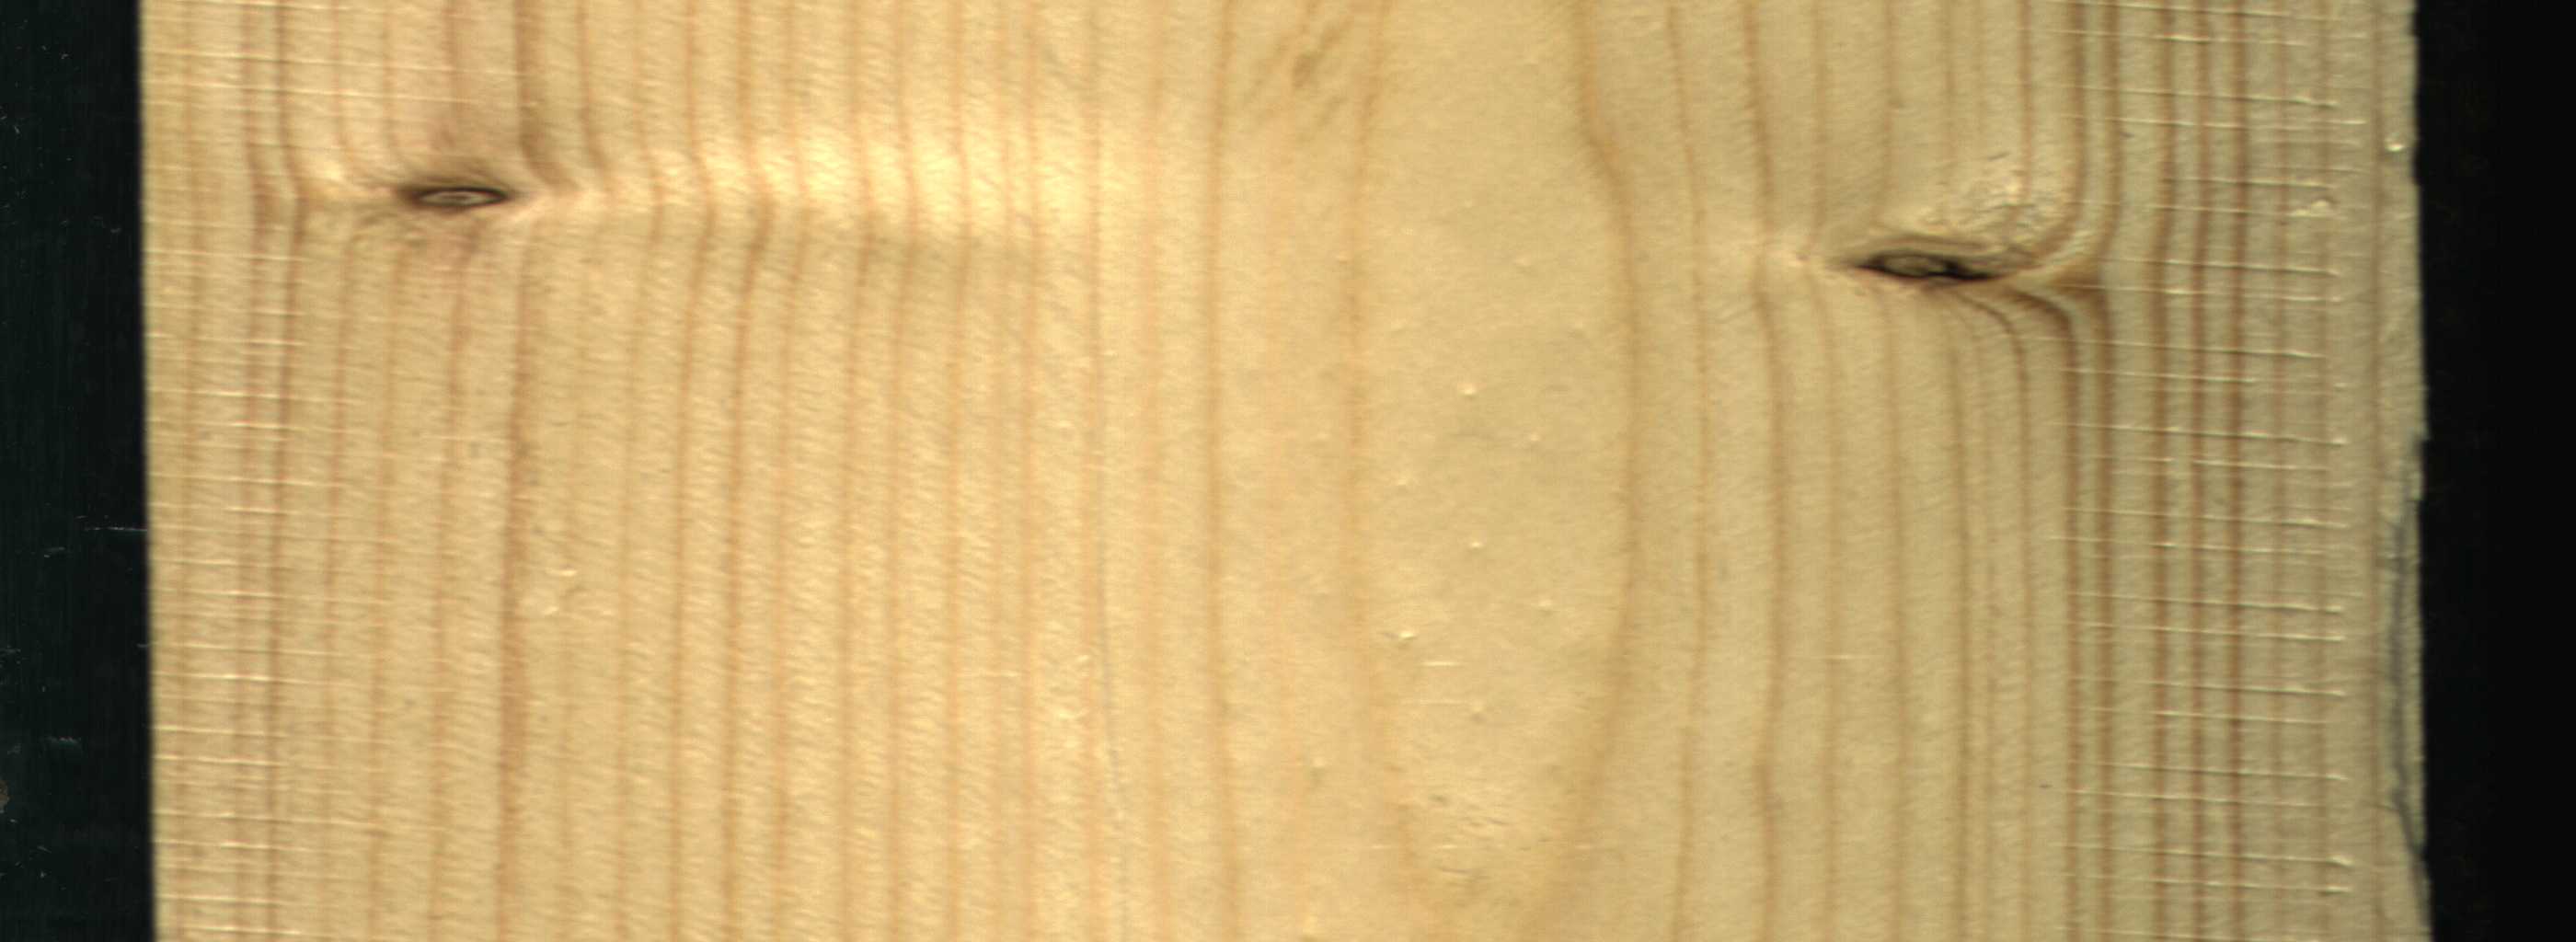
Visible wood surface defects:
Dead_Knot
Dead_Knot